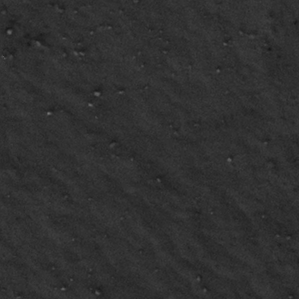
Label: frost